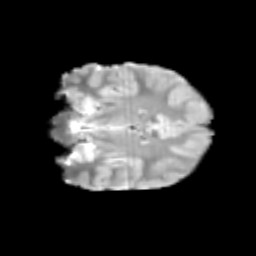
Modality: T2w
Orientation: coronal
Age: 11
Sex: female
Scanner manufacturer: siemens
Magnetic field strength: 3 T
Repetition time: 3.8 s
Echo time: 0.07 s